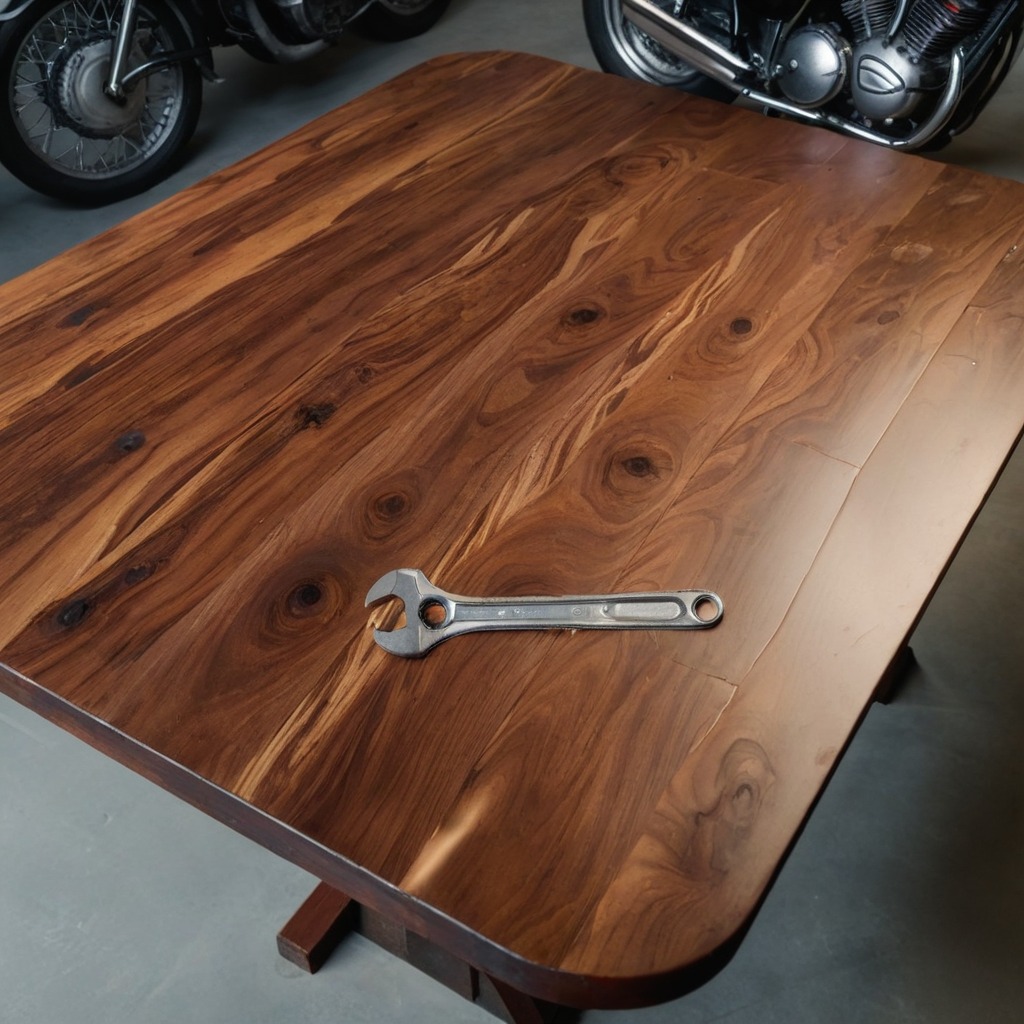
An wrench is lying on the oil-spilled wooden table in a vintage motorcycle garage.